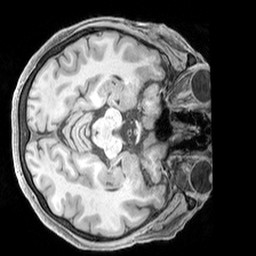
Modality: T1w
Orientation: axial
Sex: female
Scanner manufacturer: siemens
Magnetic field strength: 3 T
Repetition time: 2.3 s
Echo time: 0.00226 s